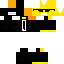
A male human skin with dark skin, wearing brown long hair dressed in a blue hoodie and black pants, featuring a closed mouth.